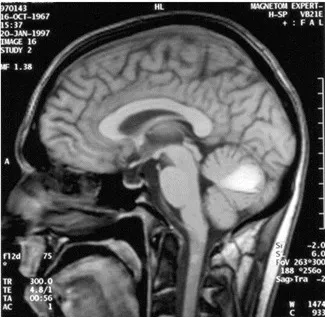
A; Sagittal computed tomography angiography showing a left cerebellar hemisphere hemorrhage.
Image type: radiology (mri)